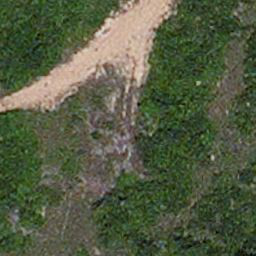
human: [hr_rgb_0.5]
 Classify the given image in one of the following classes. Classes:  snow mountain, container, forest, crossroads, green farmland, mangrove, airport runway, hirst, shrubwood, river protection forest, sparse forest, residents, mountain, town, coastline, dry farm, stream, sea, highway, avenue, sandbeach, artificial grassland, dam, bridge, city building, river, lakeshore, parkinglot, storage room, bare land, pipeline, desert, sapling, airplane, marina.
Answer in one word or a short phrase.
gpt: avenue